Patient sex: M
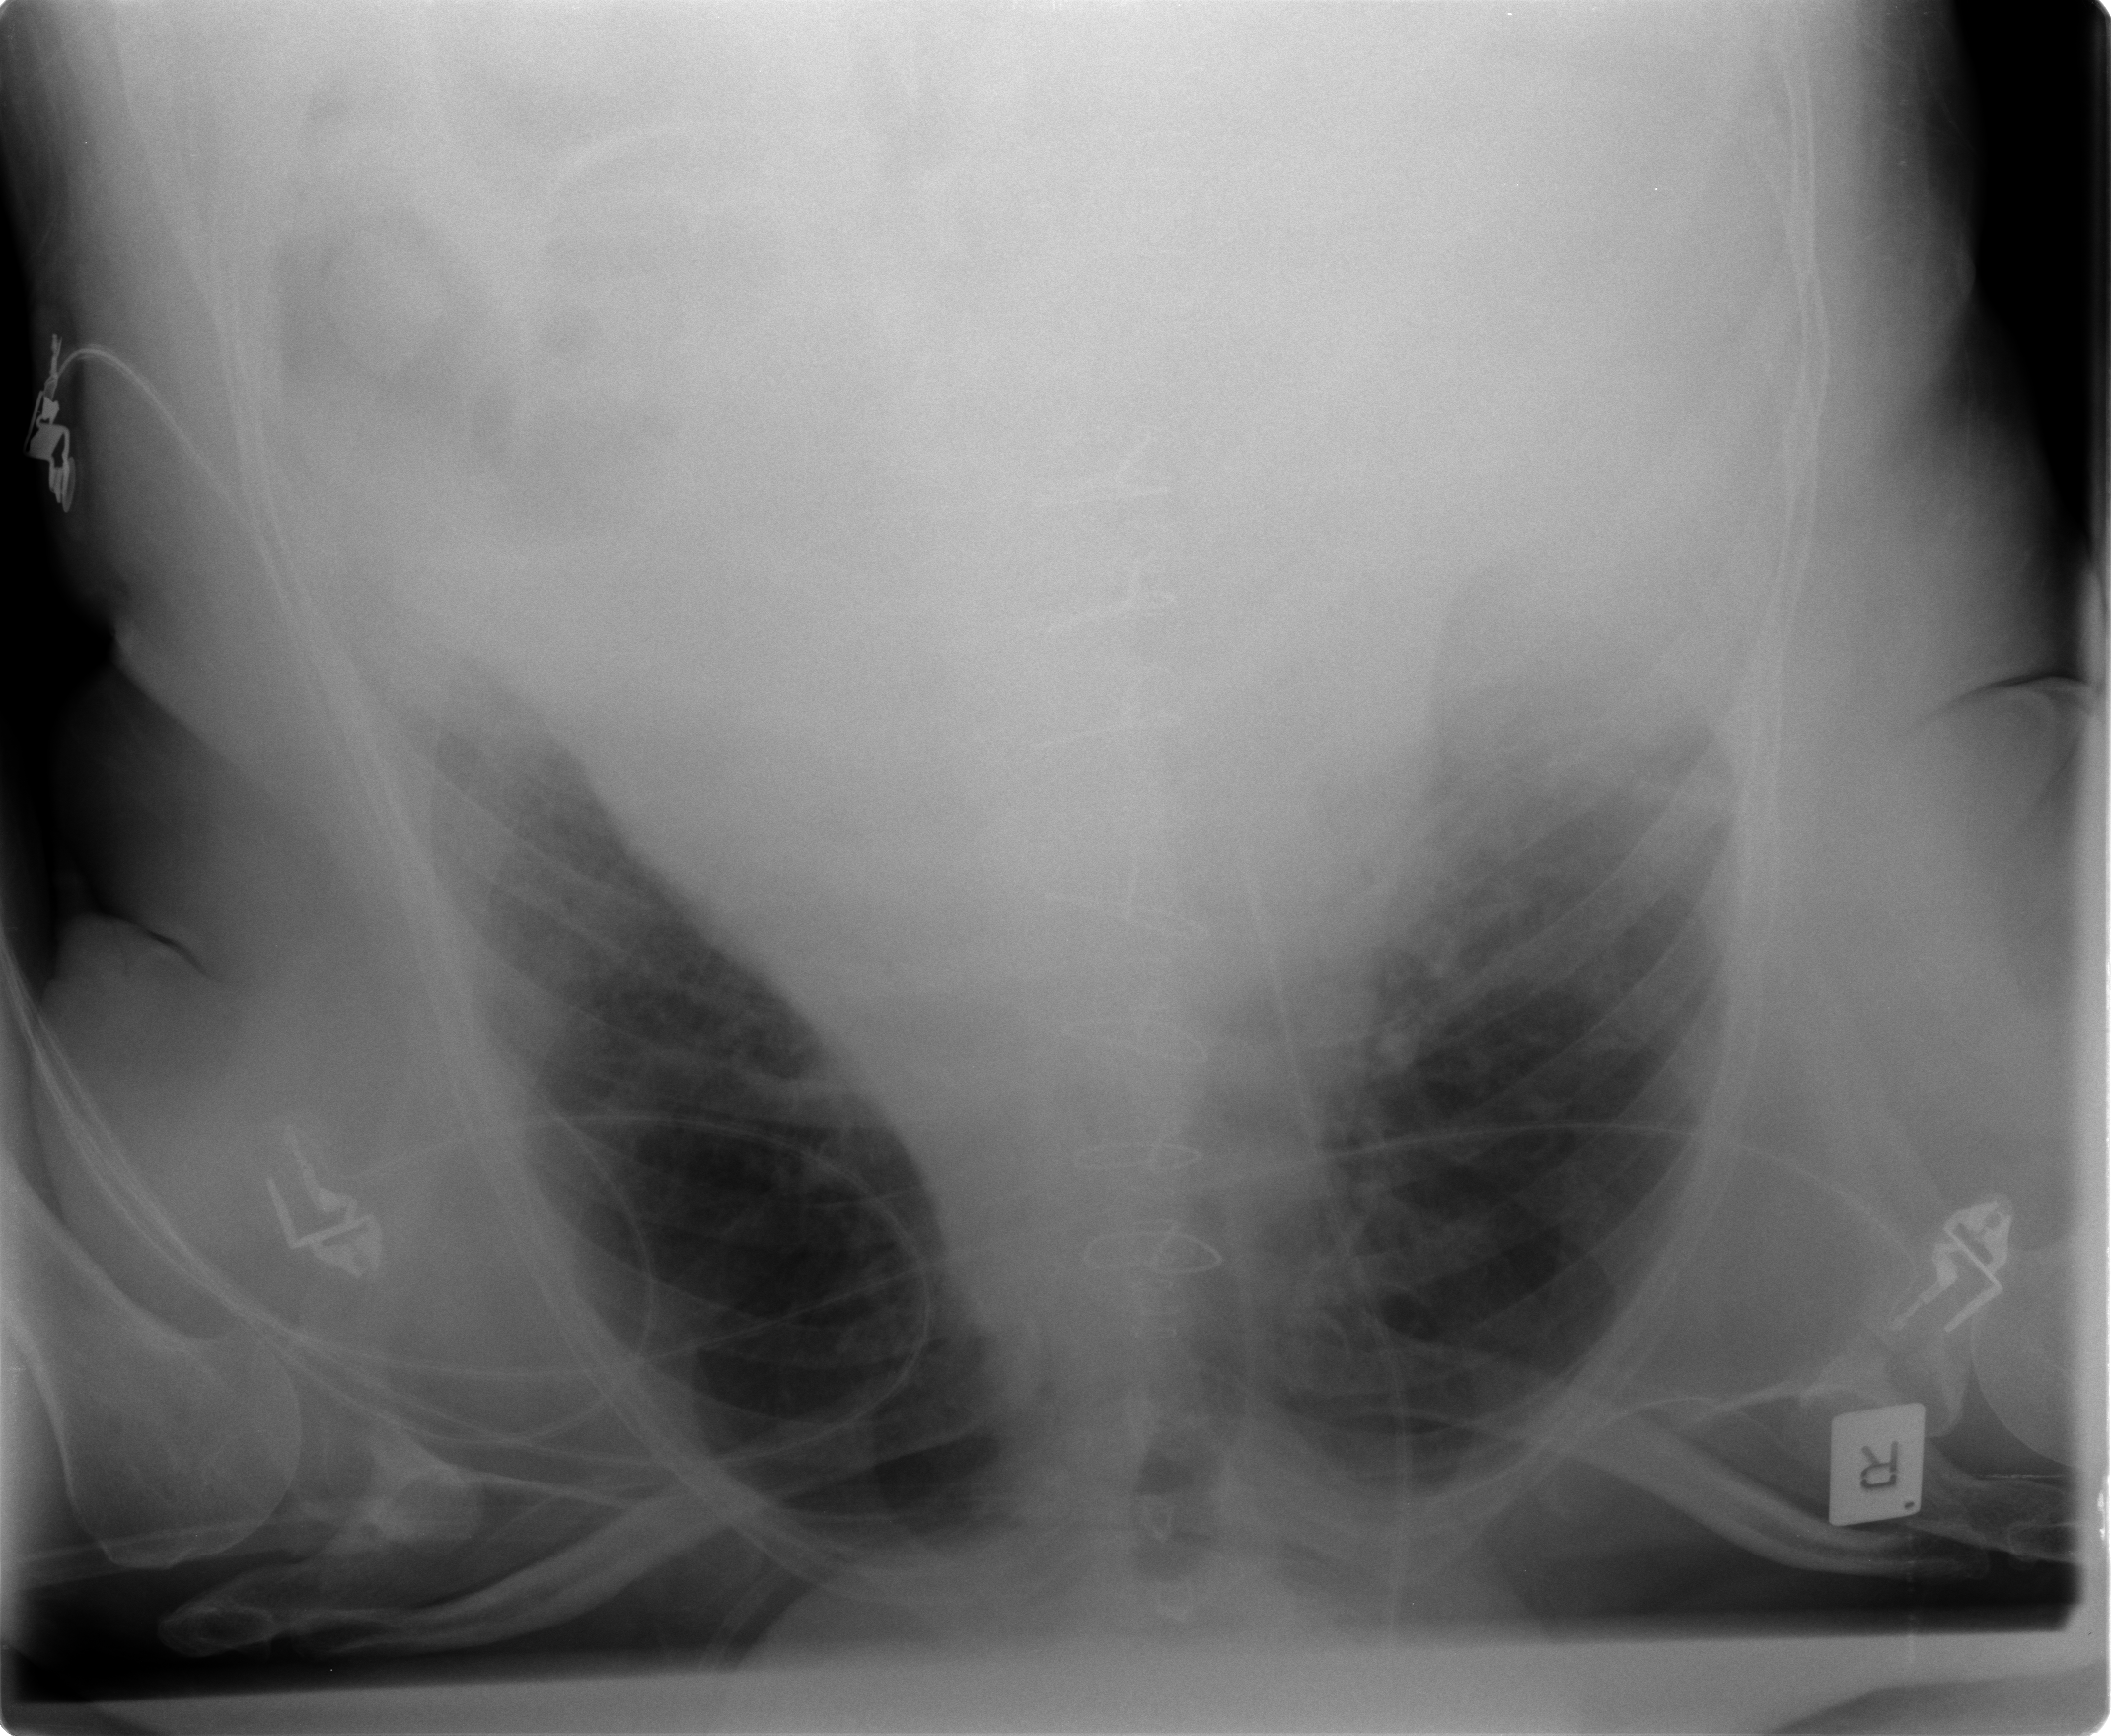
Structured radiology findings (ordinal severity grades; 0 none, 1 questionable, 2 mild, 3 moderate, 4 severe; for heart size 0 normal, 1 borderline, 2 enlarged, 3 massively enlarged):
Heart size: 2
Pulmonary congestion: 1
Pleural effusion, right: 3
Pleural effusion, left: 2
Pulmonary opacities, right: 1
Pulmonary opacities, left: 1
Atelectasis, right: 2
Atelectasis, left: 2